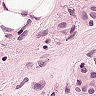
Metastatic tissue present: yes